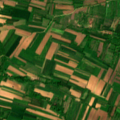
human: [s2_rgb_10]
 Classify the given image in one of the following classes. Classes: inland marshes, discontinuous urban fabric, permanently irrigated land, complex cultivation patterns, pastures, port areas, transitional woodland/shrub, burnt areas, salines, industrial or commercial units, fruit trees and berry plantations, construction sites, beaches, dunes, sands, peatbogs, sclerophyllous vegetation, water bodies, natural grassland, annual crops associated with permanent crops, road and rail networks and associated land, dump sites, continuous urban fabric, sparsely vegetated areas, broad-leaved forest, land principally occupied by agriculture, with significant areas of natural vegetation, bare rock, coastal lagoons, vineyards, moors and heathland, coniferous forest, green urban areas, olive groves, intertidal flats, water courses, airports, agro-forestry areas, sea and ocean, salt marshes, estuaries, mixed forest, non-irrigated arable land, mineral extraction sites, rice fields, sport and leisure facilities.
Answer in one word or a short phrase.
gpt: non-irrigated arable land, complex cultivation patterns, land principally occupied by agriculture, with significant areas of natural vegetation, transitional woodland/shrub